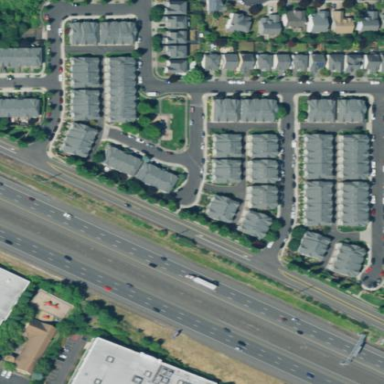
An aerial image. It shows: Condominium in residential area.